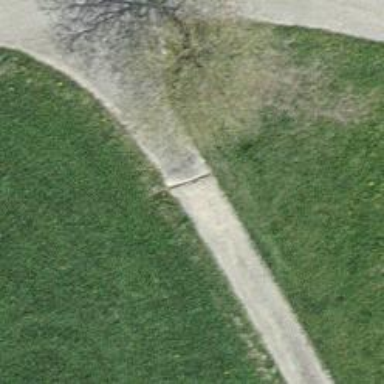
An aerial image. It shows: Well-maintained track road with grade 1 tracktype.